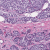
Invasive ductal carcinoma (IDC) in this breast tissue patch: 0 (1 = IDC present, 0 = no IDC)